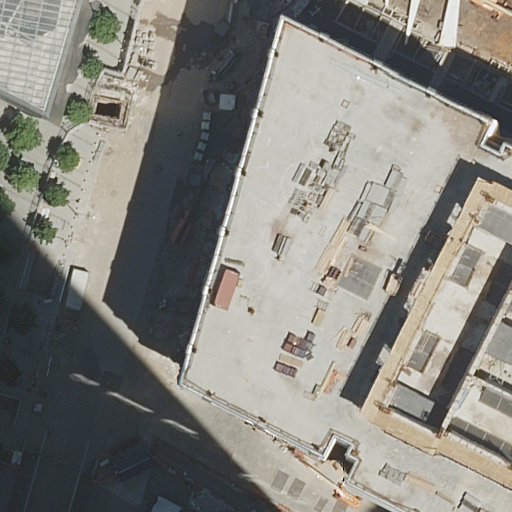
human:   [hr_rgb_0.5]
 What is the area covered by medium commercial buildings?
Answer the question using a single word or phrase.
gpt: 0m2

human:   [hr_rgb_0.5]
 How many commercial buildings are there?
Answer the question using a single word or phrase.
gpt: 0

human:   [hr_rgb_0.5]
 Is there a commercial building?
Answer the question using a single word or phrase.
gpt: no

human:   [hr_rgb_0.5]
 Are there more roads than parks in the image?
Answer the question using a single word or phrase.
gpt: yes

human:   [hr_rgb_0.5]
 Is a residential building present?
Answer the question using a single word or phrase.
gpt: no

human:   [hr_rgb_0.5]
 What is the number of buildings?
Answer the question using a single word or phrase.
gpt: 3

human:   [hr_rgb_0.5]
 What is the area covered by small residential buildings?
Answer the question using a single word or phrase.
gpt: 0m2

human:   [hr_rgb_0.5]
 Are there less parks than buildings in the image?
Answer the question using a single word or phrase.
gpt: yes

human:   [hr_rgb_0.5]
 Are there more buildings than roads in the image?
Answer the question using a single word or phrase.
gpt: no

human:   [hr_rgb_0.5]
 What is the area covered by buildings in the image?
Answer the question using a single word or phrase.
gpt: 3471m2

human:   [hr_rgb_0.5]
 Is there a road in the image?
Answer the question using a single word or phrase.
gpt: yes

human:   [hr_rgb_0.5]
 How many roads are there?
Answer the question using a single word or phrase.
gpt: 4

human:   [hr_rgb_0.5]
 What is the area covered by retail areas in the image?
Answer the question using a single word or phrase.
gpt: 0m2

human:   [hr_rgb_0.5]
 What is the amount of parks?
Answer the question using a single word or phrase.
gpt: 1

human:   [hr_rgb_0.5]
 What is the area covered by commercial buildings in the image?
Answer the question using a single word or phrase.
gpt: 0m2

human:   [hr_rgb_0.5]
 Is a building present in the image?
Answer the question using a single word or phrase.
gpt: yes

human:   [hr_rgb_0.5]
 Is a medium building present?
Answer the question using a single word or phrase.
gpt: yes

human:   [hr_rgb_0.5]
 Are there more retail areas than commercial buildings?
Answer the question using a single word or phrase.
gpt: yes

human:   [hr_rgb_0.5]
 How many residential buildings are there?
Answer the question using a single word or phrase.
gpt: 0

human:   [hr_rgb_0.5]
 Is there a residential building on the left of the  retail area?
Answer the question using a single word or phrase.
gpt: no

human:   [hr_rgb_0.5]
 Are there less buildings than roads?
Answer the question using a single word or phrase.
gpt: yes

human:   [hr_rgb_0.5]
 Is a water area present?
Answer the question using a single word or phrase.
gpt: no

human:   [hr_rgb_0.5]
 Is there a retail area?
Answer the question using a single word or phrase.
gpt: yes

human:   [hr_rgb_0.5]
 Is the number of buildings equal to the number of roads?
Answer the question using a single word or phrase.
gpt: no

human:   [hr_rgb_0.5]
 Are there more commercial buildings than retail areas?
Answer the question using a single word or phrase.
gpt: no

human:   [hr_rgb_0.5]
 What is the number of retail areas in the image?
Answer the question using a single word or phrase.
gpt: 1

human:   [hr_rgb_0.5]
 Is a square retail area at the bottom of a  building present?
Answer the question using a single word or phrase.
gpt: no

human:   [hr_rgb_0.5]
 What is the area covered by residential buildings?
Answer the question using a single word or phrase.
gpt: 0m2

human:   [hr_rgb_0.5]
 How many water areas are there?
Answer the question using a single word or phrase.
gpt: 0

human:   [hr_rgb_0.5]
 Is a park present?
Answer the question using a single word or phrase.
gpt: yes

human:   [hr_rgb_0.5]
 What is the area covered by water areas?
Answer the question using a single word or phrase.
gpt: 0m2

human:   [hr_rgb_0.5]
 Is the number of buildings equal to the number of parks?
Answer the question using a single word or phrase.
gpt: no

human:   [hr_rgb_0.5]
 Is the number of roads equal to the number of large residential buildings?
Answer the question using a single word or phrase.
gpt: no

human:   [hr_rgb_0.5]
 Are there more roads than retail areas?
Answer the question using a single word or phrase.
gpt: yes

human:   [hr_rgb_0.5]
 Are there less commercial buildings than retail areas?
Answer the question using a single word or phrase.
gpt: yes

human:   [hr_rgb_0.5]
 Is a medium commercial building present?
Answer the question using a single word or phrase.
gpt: no

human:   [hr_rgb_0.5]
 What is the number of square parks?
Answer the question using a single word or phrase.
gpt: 0

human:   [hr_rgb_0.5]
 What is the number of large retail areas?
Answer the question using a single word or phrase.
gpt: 0

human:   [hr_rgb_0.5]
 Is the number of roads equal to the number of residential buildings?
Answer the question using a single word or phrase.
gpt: no

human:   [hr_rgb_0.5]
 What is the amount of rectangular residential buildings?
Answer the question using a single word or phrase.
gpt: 0

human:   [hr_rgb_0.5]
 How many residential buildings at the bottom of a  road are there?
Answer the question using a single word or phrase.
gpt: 0

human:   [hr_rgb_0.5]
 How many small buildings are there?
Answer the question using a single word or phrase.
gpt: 1

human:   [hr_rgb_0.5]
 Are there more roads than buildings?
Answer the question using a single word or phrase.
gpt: yes

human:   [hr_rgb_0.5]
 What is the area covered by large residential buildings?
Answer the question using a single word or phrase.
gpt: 0m2

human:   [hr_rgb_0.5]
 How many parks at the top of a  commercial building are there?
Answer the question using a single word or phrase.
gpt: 0

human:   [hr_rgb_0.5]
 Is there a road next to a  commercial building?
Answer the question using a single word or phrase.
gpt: no

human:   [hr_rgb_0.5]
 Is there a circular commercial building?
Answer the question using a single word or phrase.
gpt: no

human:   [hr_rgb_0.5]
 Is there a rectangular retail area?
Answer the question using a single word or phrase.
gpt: yes

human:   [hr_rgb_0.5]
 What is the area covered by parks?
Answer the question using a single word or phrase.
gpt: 4989m2

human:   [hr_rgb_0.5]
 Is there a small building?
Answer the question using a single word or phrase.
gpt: yes

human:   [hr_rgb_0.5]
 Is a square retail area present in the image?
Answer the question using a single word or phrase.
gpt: no

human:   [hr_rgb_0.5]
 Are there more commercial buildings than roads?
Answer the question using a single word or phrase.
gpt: no

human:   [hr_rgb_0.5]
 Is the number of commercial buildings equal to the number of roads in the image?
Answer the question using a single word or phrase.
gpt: no

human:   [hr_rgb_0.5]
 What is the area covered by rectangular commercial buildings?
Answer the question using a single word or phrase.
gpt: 0m2

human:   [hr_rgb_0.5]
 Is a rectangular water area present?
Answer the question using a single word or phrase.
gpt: no

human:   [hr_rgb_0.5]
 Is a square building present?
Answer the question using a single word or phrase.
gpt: no

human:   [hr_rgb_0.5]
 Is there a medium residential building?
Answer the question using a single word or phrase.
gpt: no

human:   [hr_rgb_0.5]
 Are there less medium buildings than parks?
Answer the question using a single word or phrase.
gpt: no

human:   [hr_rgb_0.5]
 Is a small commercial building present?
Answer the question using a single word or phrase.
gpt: no

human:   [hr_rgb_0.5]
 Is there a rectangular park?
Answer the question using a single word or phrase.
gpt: yes

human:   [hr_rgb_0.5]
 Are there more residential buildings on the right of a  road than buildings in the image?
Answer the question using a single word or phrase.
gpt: no

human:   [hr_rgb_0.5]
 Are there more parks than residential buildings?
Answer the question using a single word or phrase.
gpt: yes

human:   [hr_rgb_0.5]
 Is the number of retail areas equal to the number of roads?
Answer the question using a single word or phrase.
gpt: no

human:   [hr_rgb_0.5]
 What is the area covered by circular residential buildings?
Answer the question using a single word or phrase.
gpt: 0m2